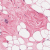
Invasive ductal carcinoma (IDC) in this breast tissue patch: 0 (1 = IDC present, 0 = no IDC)